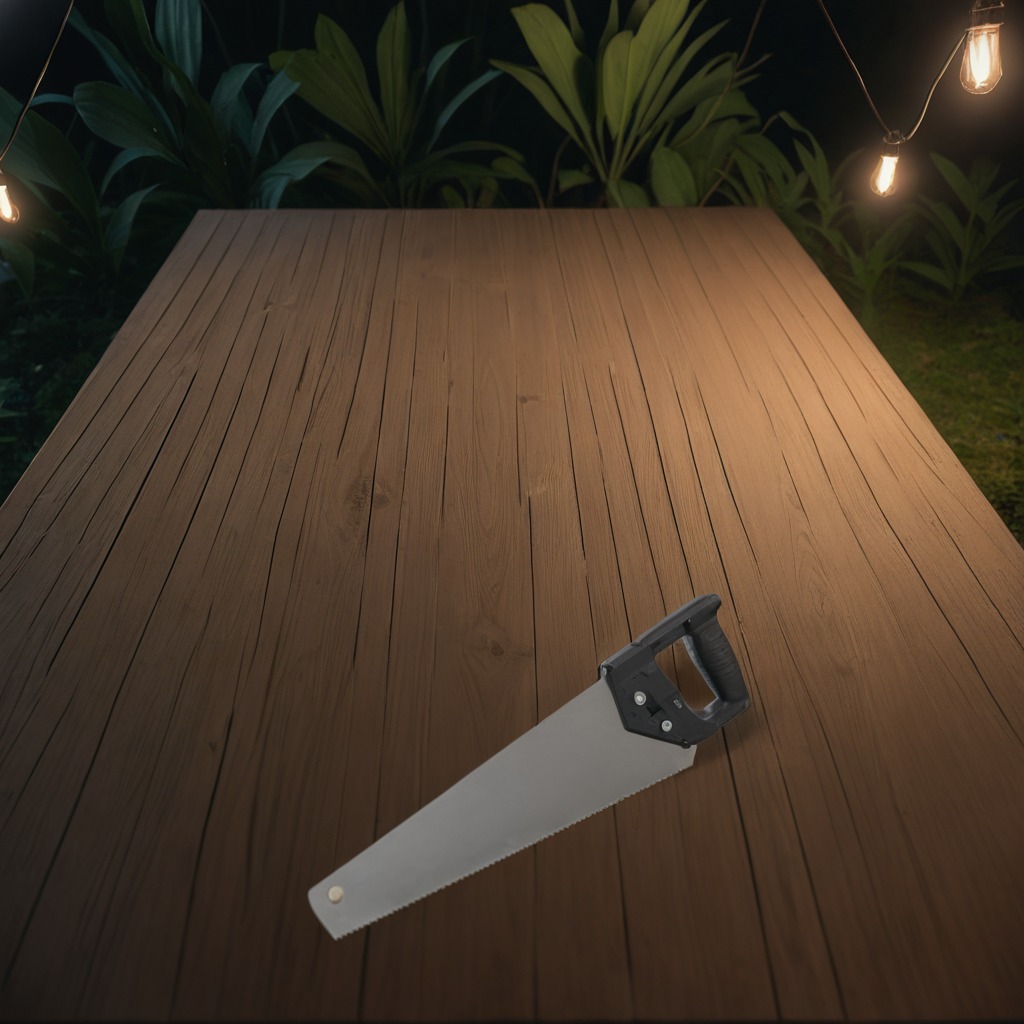
A handheld metal saw is lying on the wooden table.